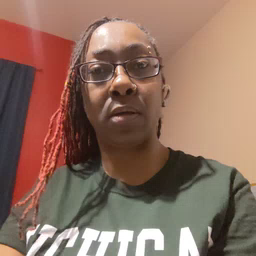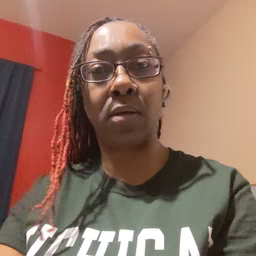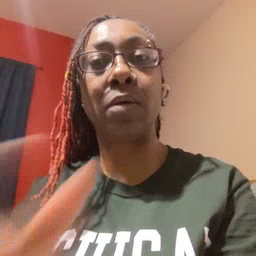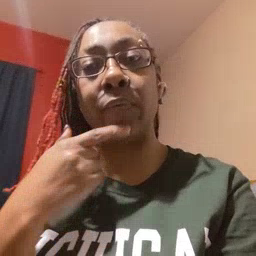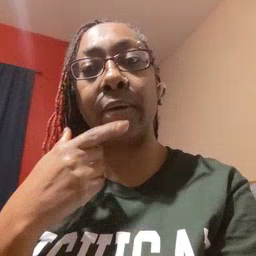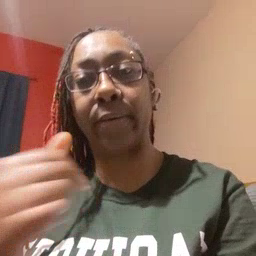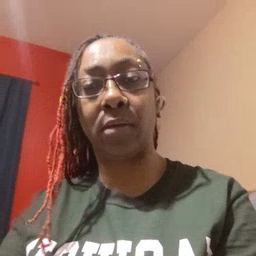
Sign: red